RGB frame:
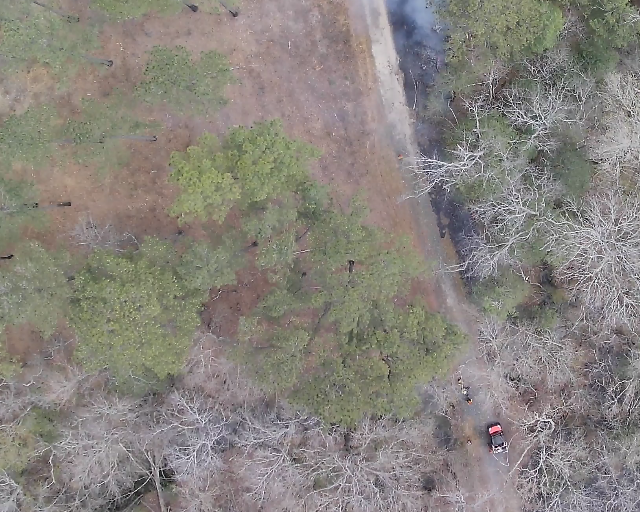
Thermal frame:
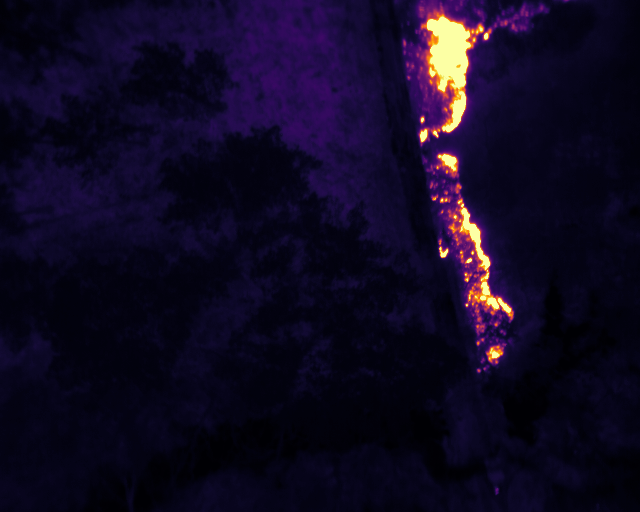
Captured: 2026-02-26 03:07:59
Pixels at or above 80 °C: 6352 (fraction of frame: 0.01938)